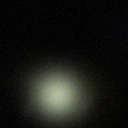
Screen state: off